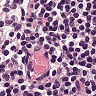
Metastatic tissue present: no